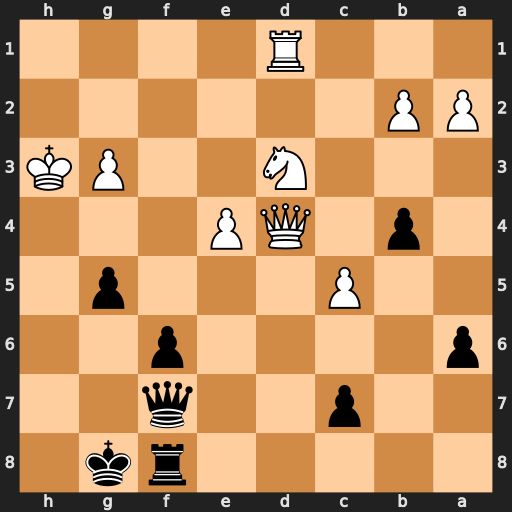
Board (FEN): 5rk1/2p2q2/p4p2/2P3p1/1p1QP3/3N2PK/PP6/3R4
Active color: b
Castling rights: -
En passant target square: -
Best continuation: Qh5+ Kg2 Qxd1